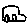
Label: car